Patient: sex M, age 78
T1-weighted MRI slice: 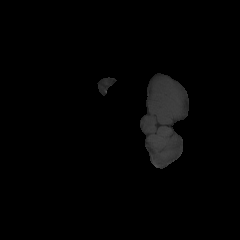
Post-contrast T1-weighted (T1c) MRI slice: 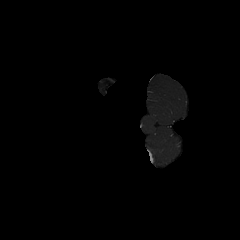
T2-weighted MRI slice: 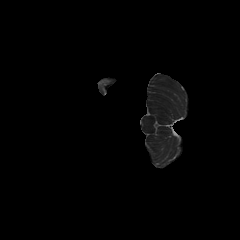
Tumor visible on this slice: no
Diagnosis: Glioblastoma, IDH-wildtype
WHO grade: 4